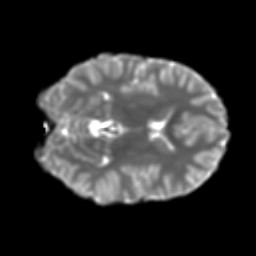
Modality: T2w
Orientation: axial
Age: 12
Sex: male
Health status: ill
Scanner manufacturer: ge
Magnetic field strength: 3 T
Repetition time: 6.752 s
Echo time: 0.079 s